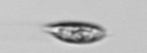
Label: Prorocentrum_triestinum